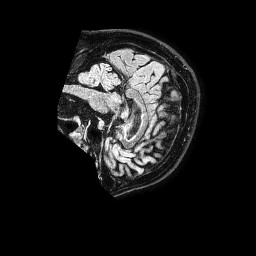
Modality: FLAIR
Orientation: sagittal
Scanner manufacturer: philips
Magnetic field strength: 1.5 T
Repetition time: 4.8 s
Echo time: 0.3 s